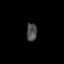
Tissue: lung
Cell type: Epithelial cells
Senescence score: 0.2279
Nuclear area (px): 180
Mean DAPI intensity: 76.533